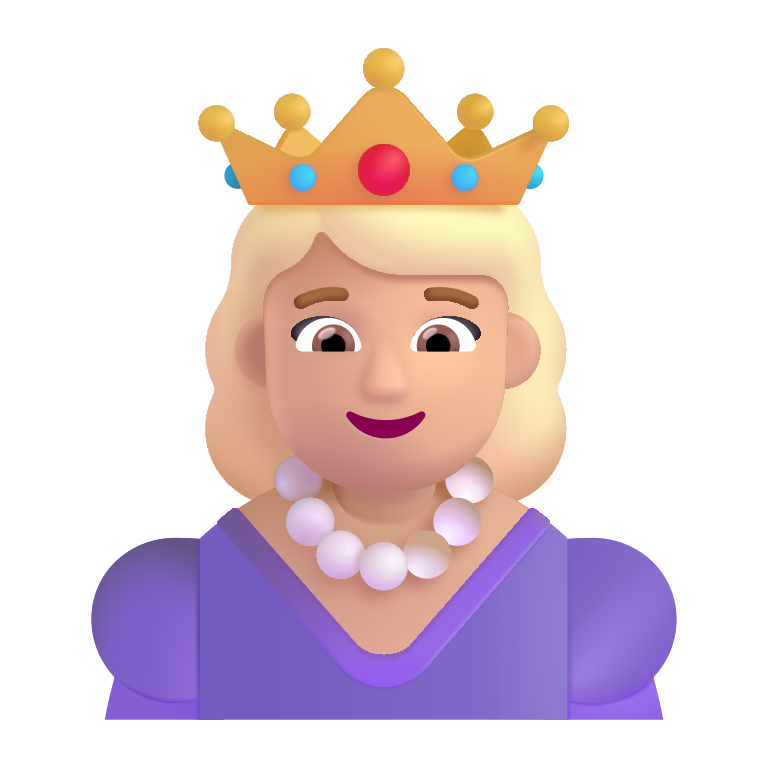
princess color  light